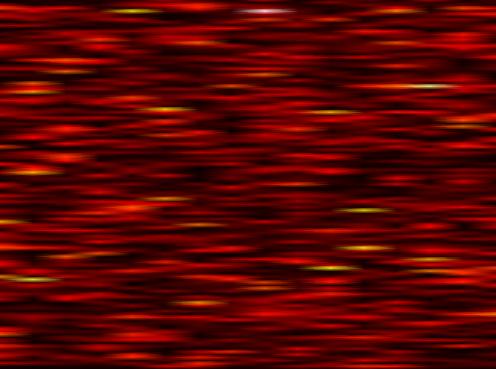
Label: FOFDM